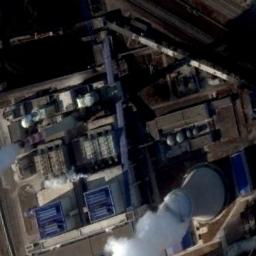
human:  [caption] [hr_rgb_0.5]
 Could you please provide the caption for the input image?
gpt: There are many buildings next to the thermal power station .

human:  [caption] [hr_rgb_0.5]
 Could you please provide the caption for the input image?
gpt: In the thermal power station there are many machines and equipment, pipelines, A smoking chimney, and a cooling tower with steam .

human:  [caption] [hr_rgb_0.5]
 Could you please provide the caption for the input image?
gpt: There are seven thermal power stations here, two of which are thinner and taller than others .

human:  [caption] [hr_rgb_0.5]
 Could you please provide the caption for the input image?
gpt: The thermal power station is next to some buildings with white mist above .

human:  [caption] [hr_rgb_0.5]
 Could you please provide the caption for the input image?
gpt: There are many buildings and a chimney on the thermal power station .